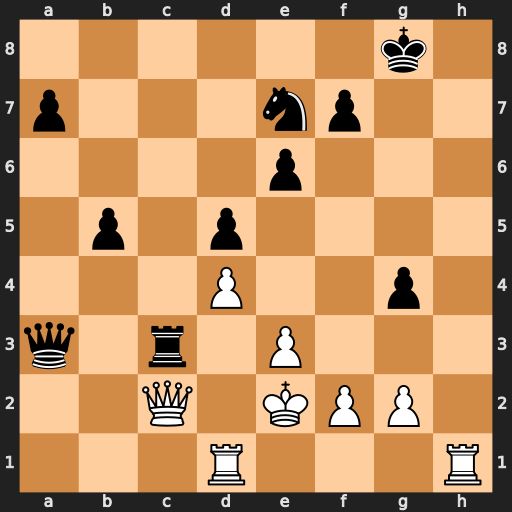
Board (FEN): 6k1/p3np2/4p3/1p1p4/3P2p1/q1r1P3/2Q1KPP1/3R3R
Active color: w
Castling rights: -
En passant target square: -
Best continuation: Qh7+ Kf8 Qh8+ Ng8 Rh7